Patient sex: F
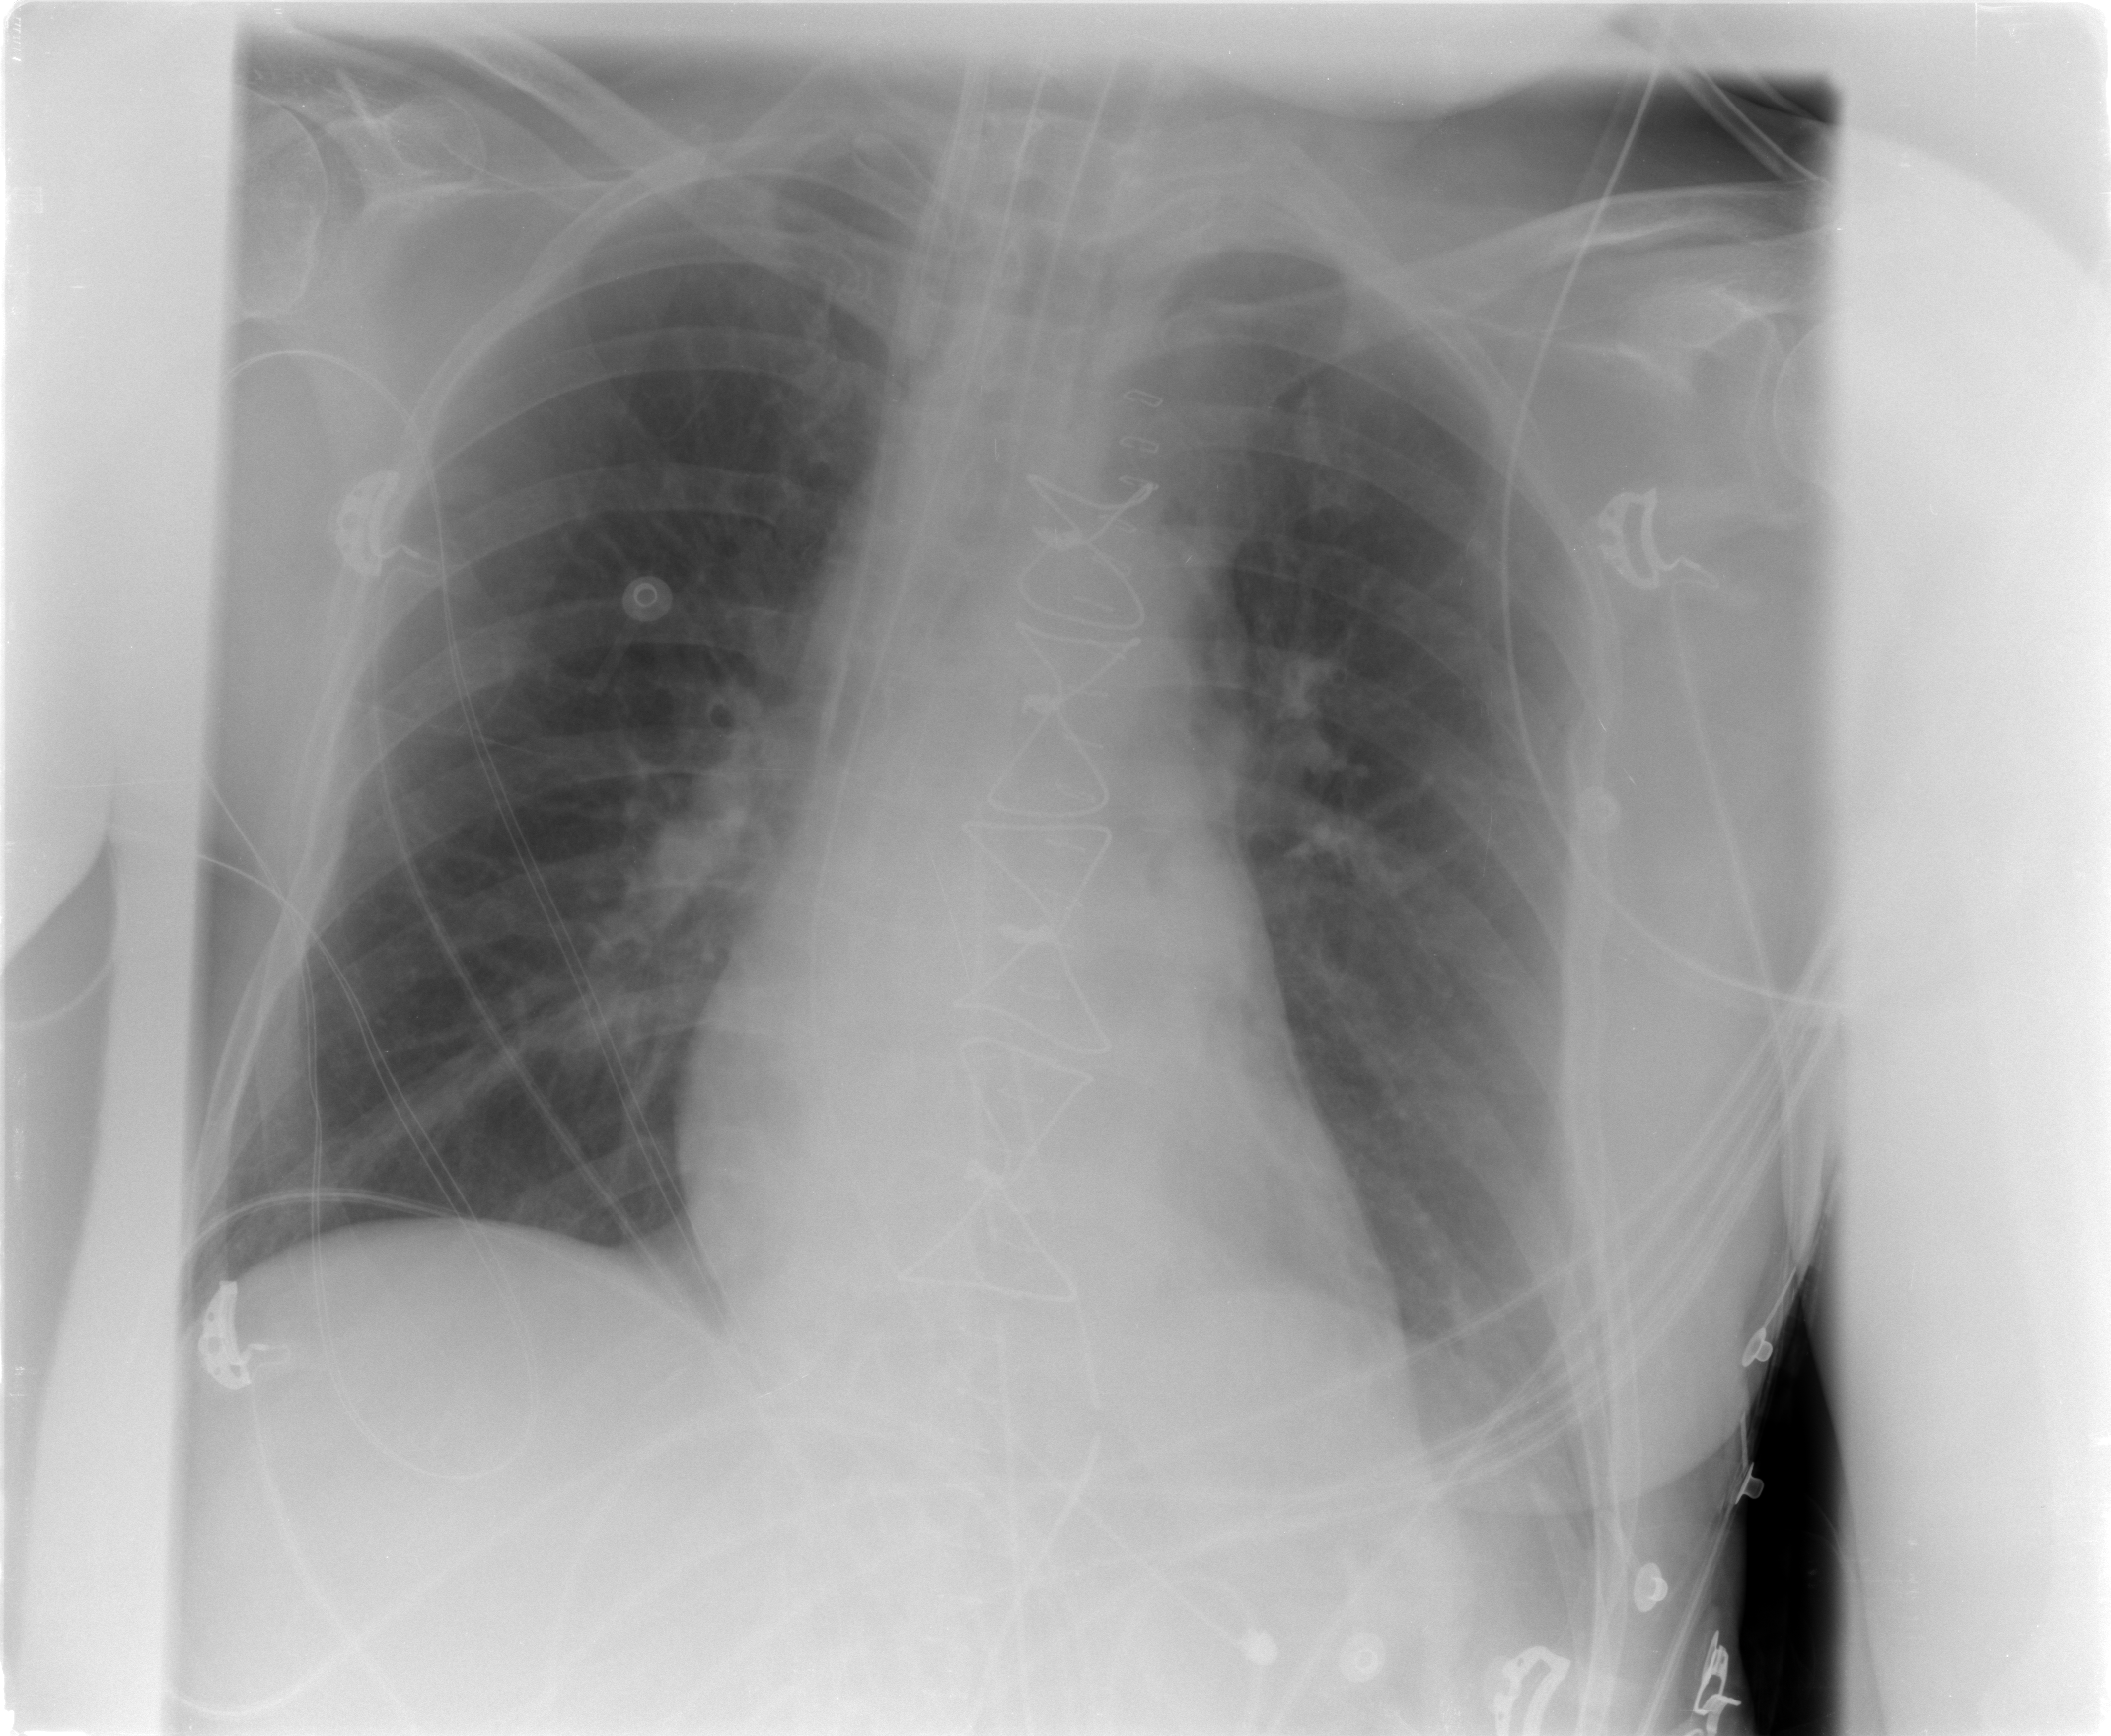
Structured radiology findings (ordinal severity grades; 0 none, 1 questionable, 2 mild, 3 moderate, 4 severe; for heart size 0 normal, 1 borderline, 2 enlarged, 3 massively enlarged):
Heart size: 1
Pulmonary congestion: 1
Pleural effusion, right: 0
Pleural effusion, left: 2
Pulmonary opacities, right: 0
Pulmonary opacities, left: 0
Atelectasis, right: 0
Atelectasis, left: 1